Field crop: maize
Growth stage: 2
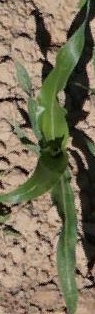
Species: maize